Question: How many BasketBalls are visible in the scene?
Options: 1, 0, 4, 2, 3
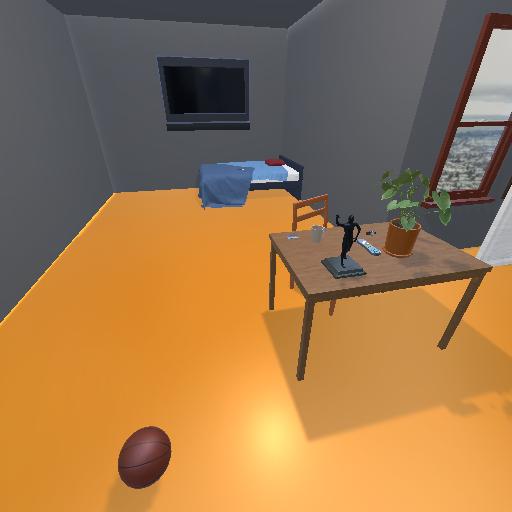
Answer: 1